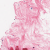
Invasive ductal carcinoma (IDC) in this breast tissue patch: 0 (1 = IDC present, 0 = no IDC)